Interaction volume radius: 5 \u00c5
Interaction volume height: 15 \u00c5
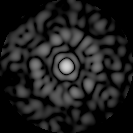
Disorder parameter: 0.8596